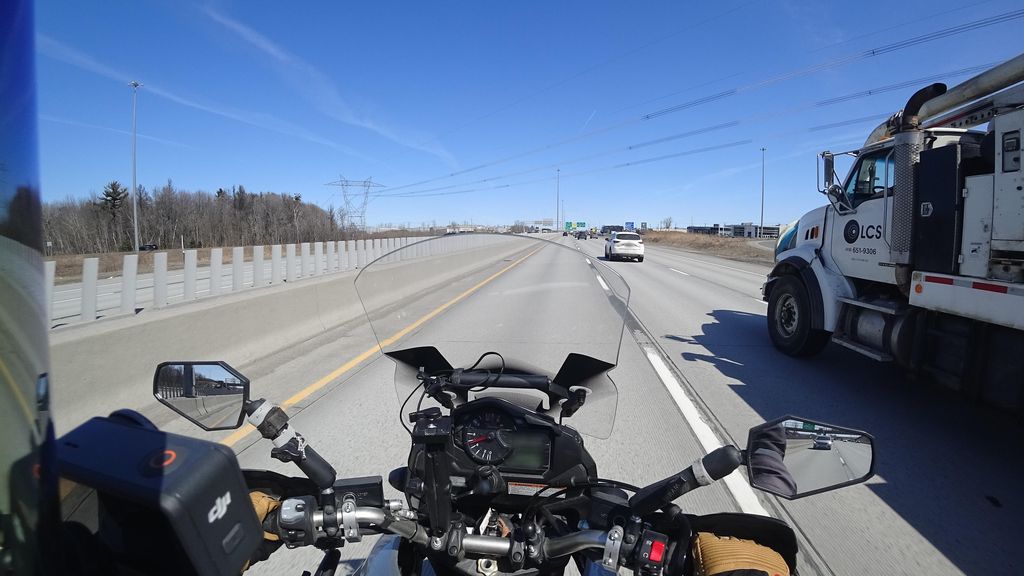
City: quebec_city